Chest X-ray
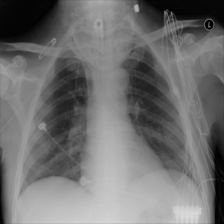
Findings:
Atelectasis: negative
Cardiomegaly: negative
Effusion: negative
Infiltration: negative
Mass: negative
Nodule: negative
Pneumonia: negative
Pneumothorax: negative
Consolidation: negative
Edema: negative
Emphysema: negative
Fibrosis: negative
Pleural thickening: negative
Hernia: negative